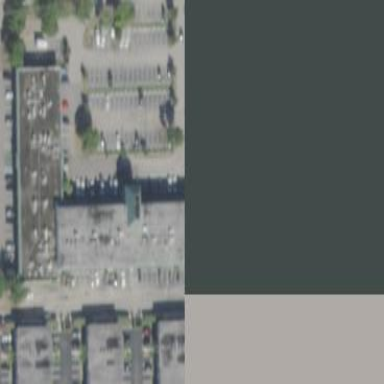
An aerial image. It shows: Retail building.